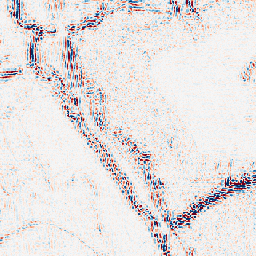
Category: wavelet
Decomposition family: wavelet_reverse_biorthogonal
Decomposition parameters: wavelet: rbio3.5
level: 2
Upsampling method: nearest
Upsampling parameters: scale: 8
Upsampling scale: 8